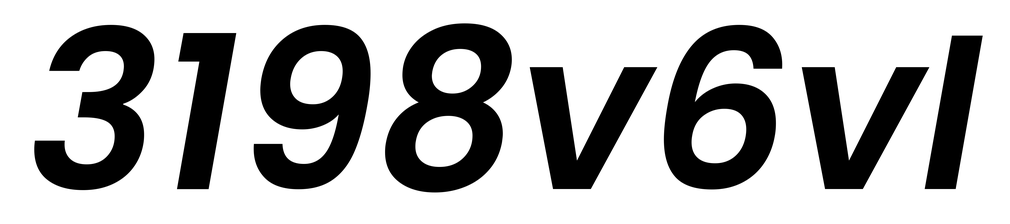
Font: Poppins-SemiBoldItalic